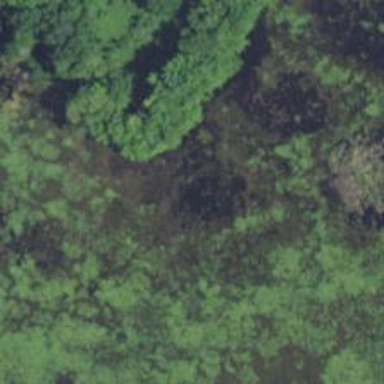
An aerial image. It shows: Marshy wetland area.